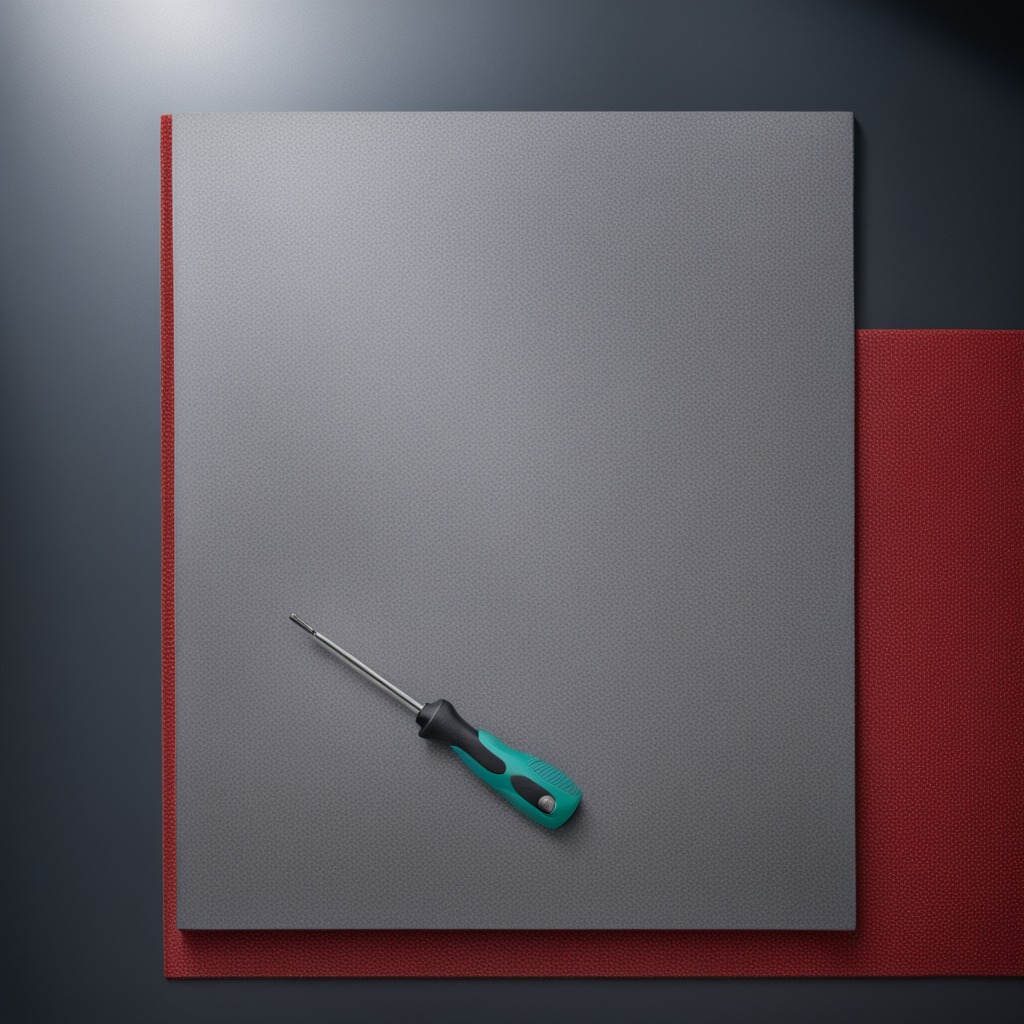
A screwdriver is lying on the clean granite tabletop.